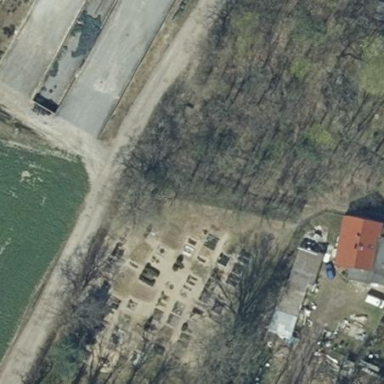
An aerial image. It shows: Cemetery.